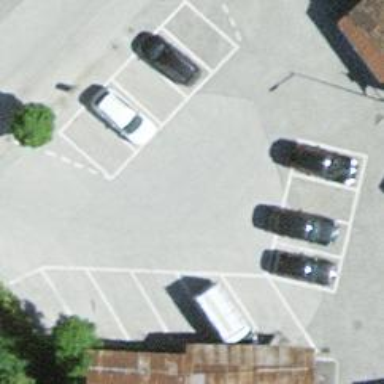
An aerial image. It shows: Road serving as parking aisle.